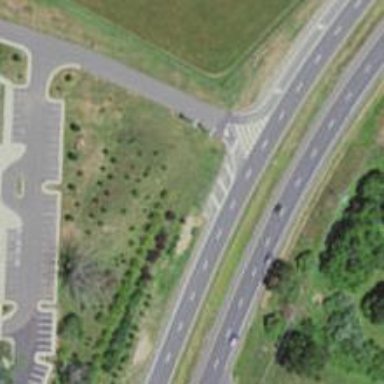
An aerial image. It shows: Stop road.